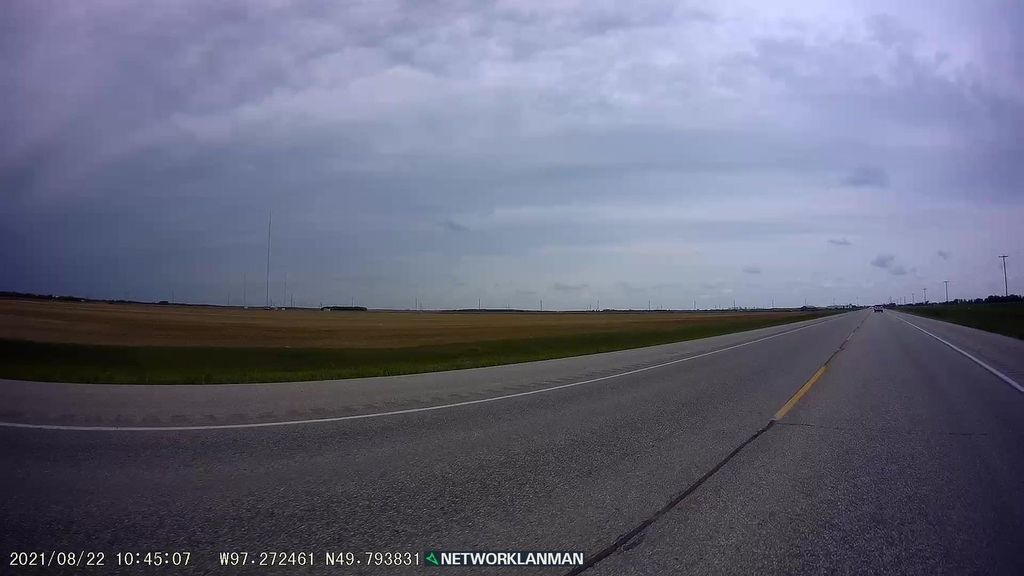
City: winnipeg